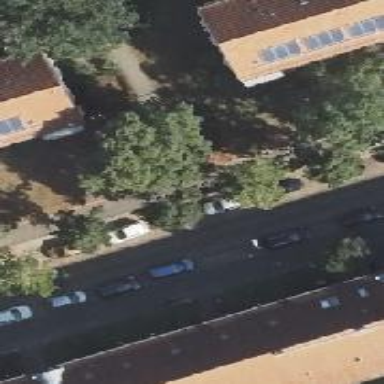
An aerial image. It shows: Residential road with sidewalks on both sides. There is parallel on-street parking available on both sides of the road.